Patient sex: M
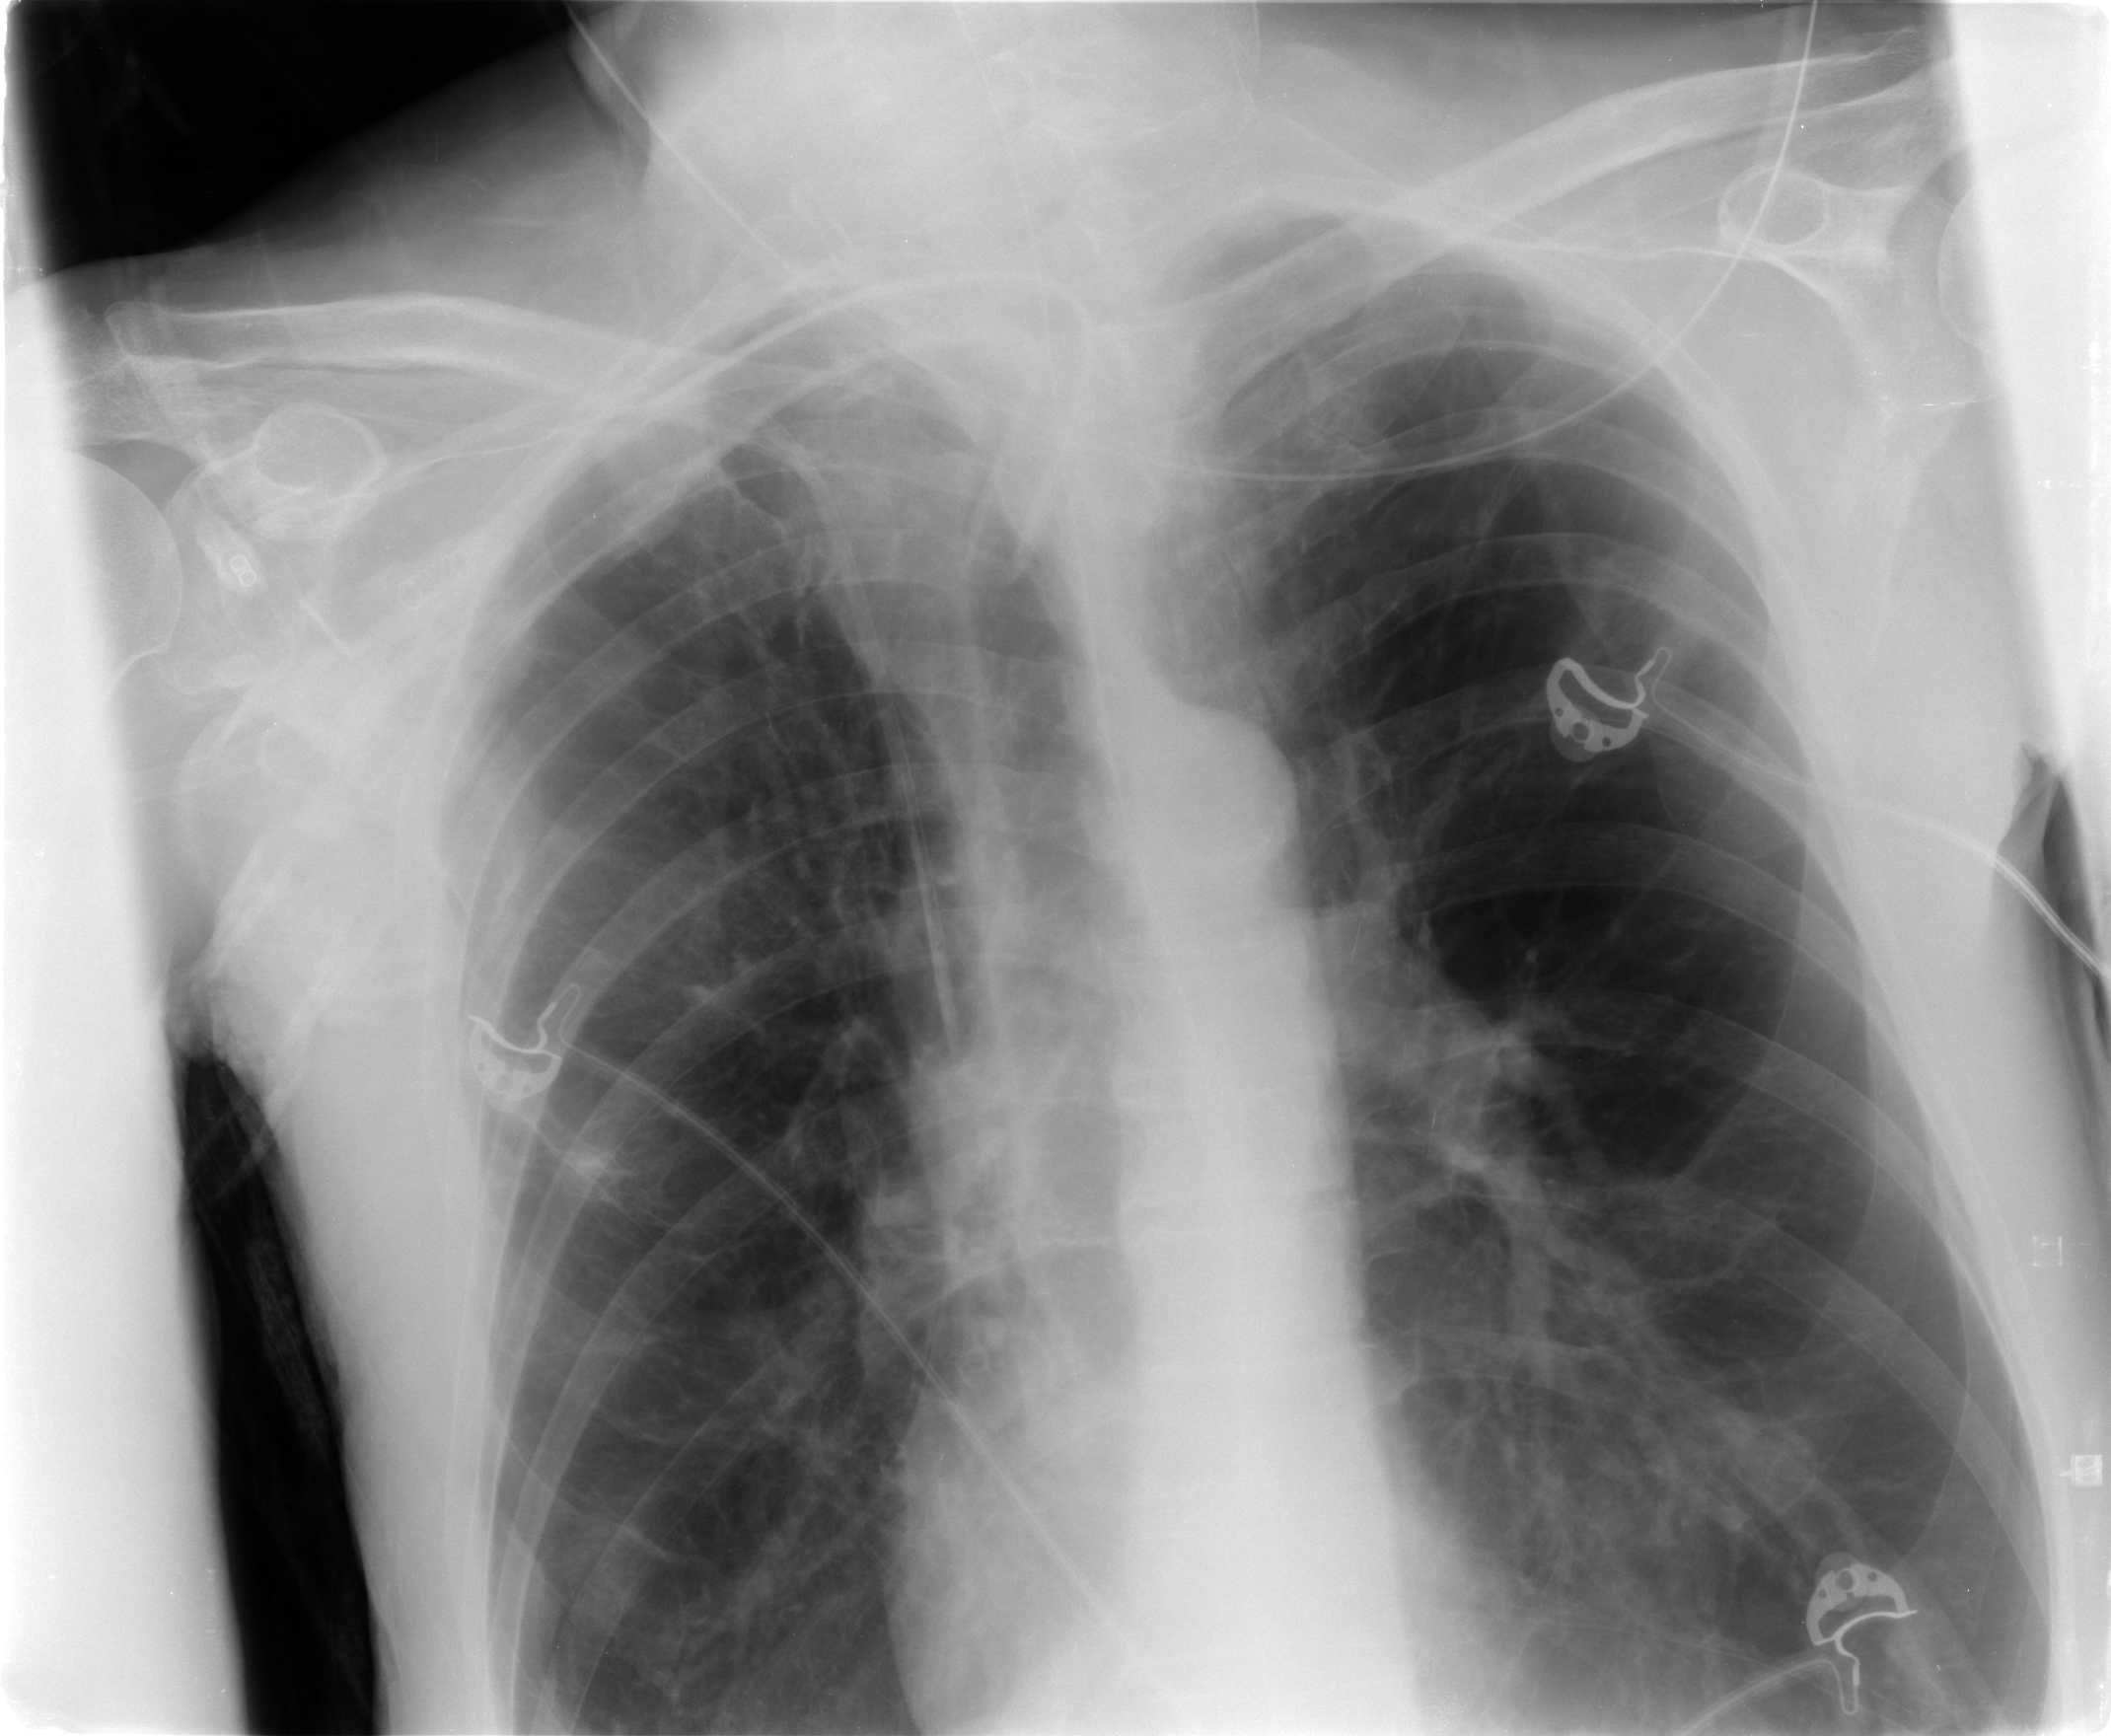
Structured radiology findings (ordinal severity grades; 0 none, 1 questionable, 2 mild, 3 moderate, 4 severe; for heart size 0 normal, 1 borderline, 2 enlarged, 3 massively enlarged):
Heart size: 0
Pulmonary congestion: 0
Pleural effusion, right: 2
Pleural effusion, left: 0
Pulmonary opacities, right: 0
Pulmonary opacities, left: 0
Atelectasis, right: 2
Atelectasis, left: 2